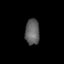
Tissue: prostate
Cell type: T cells
Senescence score: 0.7345
Nuclear area (px): 364
Mean DAPI intensity: 96.904